Question: I have free tier account(for about 5 months) for learning purpose and I cant see the s3 buckets. the page shows unexpected error. I have tried signout and sign in again but still, the same error is shown and also if I try to create a new bucket i cant create new bucket too, create button is disabled for me.i have pending bill of 50rs is this because of that? some one please help!!

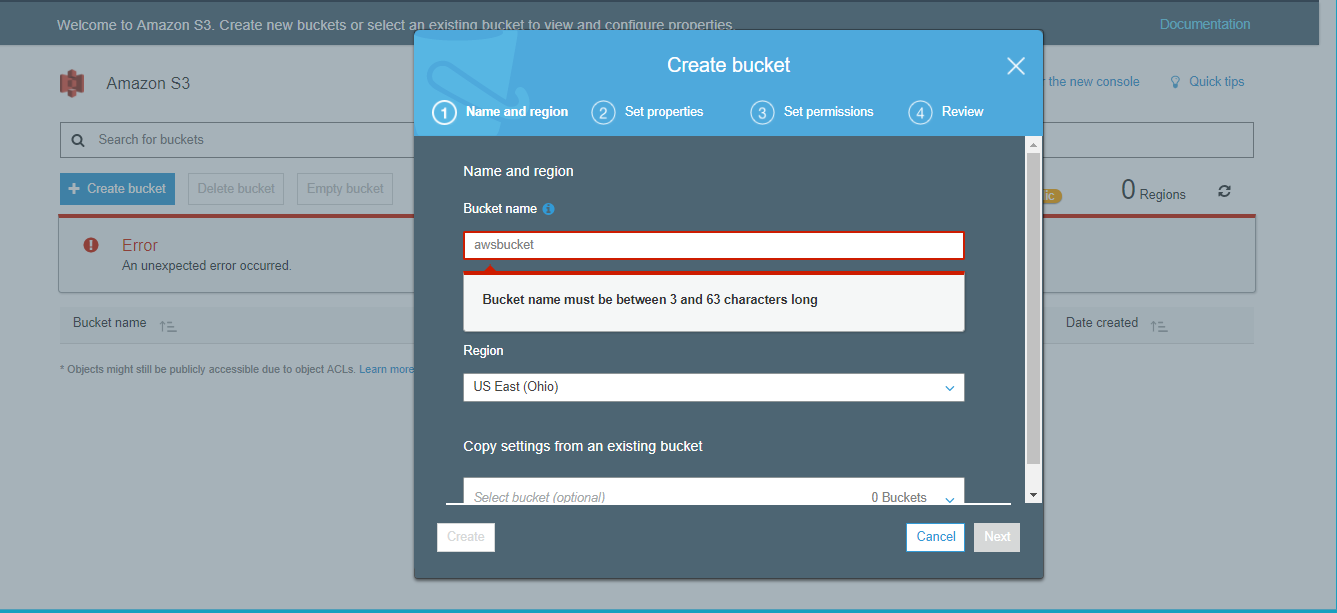
Answer: I too have a free account with around 6 months left in it. I was able to access S3 bucket perfectly one day and was unable to do it later and got the same message as you. I looked at AWS forums and installed <URL> and couldn't find any files with special characters.
When I looked at the console (in Chrome) it had lots of cross-origin request related errors; I found that I had installed a chrome extension (Description: Allows to you request any site with ajax from any source. Adds to response 'Allow-Control-Allow-Origin: *' header ). I just disabled this and the s3 buckets loaded perfectly from my chrome web browser.
To re-create the issue, I enabled this chrome extension again but no error came and the S3 buckets loaded normally.